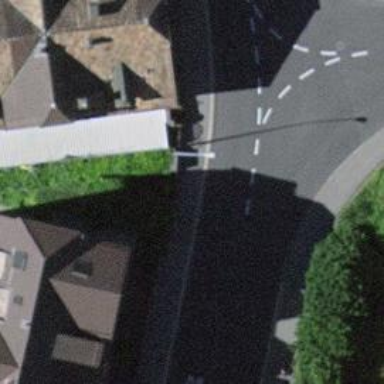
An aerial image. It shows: Kerb serving as barrier.